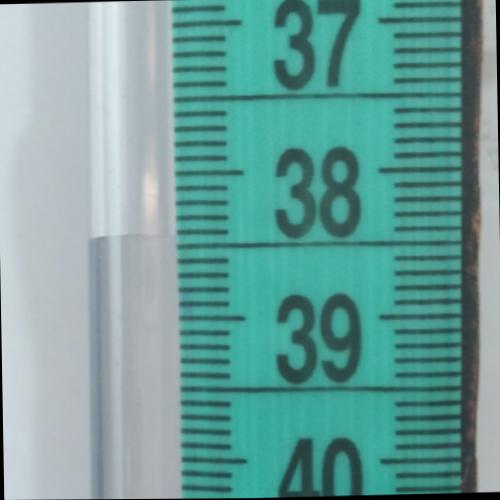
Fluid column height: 38.4 cm